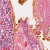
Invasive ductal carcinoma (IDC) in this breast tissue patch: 0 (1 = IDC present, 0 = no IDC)